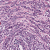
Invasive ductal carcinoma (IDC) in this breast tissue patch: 1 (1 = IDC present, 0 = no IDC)